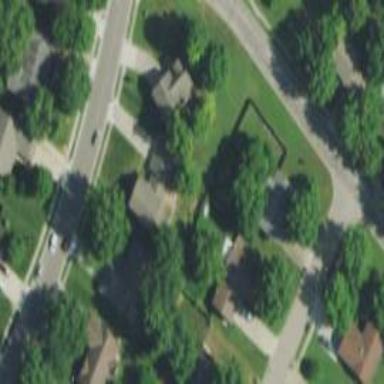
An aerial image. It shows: This residential area consists of single-family homes.